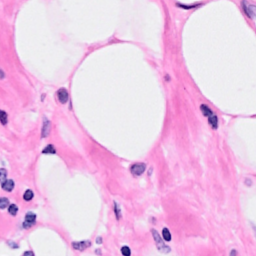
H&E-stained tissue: Breast